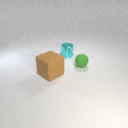
small green rubber sphere to the right of small cyan metal cylinder